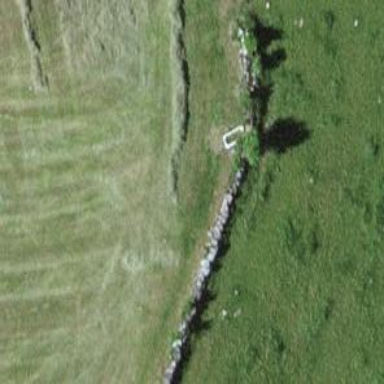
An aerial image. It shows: Dry stone wall barrier.